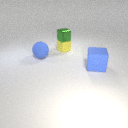
small yellow rubber cube to the left of large blue rubber cube